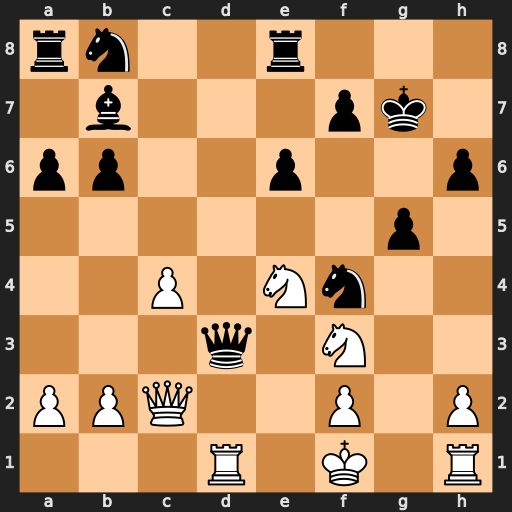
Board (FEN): rn2r3/1b3pk1/pp2p2p/6p1/2P1Nn2/3q1N2/PPQ2P1P/3R1K1R
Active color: w
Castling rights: -
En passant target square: -
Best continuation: Rxd3 Bxe4 Qc3+